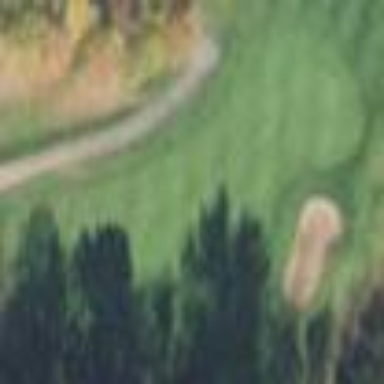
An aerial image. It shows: Golf fairway surrounded by grass.